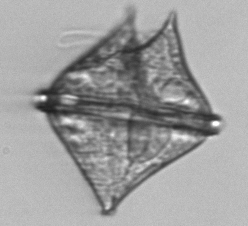
Label: Protoperidinium